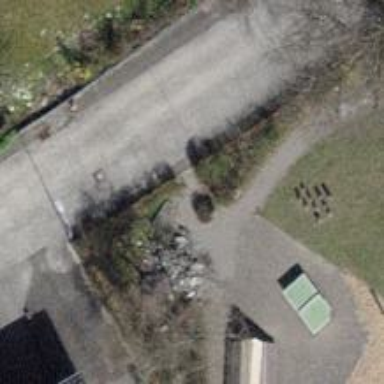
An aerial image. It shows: Path surfaced with fine gravel.